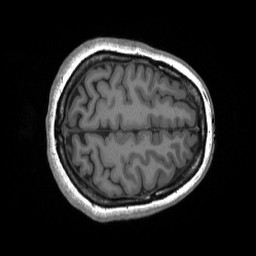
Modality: T1w
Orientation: axial
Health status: ill
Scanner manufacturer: siemens
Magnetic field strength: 3 T
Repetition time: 2.3 s
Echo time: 0.00243 s